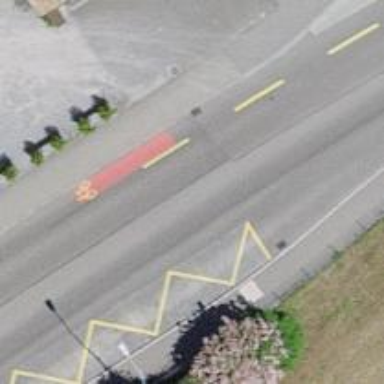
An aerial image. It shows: Public transport stop position.